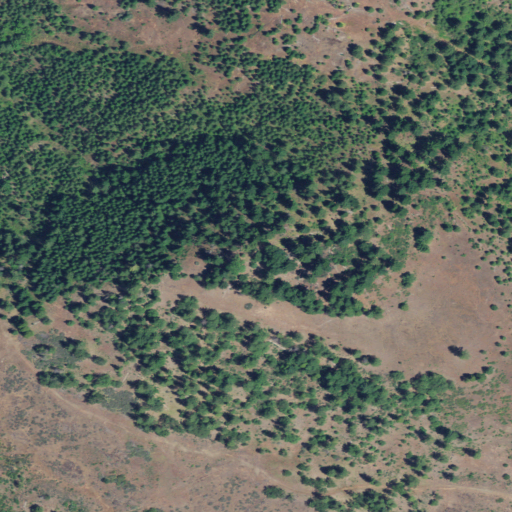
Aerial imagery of mountain in Oregon named Tatouche Peak containing shrub, evergreen forest, mixed forest, and grassland